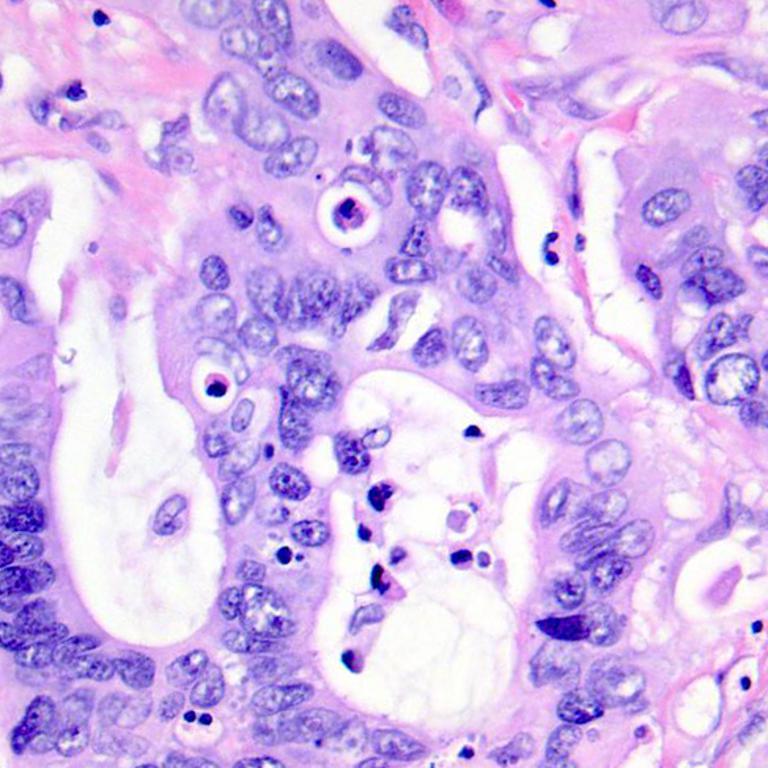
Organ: colon
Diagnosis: adenocarcinomas